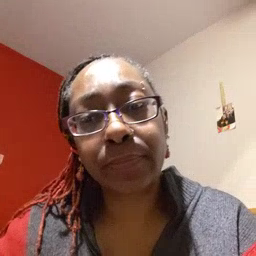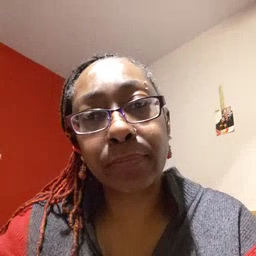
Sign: sad